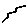
Label: zigzag